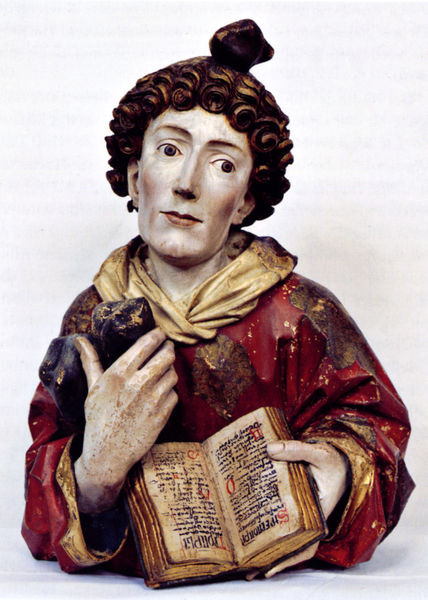
Titel: Hochaltar, Büste des hl. Stephanus auf dem Altarschrein
Künstler: Michel Erhart
Standort: Blaubeuren
Institution: ehemalige Abteikirche St. Johannes d.T.
Schlagwörter: blau, hand, kopf, mann, gelb, braun, finger, frau, frisur, geste, holz, mund, nase, blick, rot, tuch, alt, augen, bibel, gesicht, halten, mensch, stein, hände, porträt, kirche, figur, gewand, gold, haare, person, brustbild, locken, ohren, skulptur, statue, farbig, schrift, wangen, farbe, büste, halstuch, lesen, faltenwurf, plastik, geneigt, bemalt, buch, religion, initialen, text, buchstaben, schnitzerei, andächtig, goldschnitt, seiten, antlitz, mönch, heiliger, gefasst, geistlich, aufgeschlagen, holzfigur, sakral, christentum, geschnitzt, gewellt, testament, alabaster, latein, christ, apostel, buchmalerei, frömmigkeit, riemenschneider, bildschnitzer, gewqand, ch, thomas von aquin, leistlicher